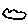
Label: cloud